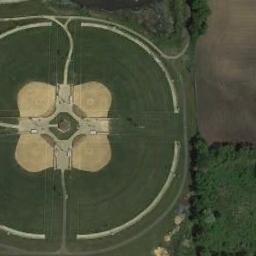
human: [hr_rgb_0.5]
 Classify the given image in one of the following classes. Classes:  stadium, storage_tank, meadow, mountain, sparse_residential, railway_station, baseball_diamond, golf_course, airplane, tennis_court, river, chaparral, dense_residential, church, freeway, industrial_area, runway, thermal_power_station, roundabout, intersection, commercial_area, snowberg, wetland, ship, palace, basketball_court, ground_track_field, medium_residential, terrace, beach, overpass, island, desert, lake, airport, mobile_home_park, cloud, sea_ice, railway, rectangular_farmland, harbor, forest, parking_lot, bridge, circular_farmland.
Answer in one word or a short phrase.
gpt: baseball_diamond